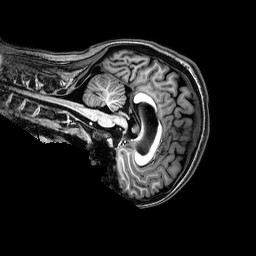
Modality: T1w
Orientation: sagittal
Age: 17
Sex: female
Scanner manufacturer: philips
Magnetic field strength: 3 T
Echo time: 0.0038 s